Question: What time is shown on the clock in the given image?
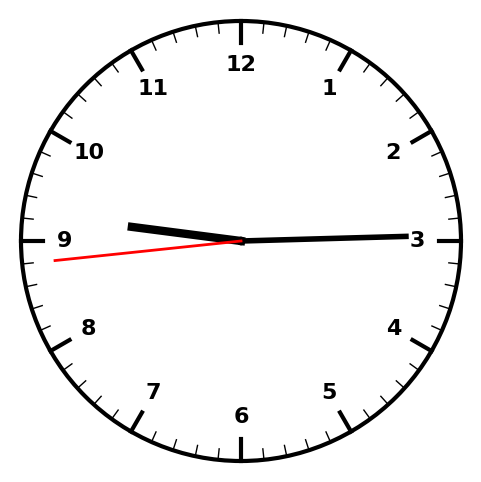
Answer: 09:14:44